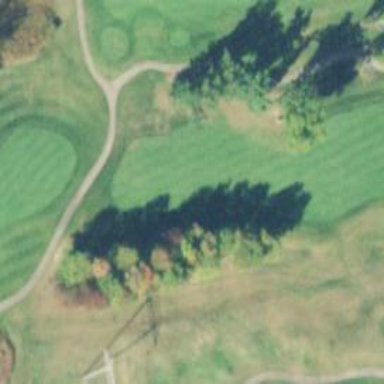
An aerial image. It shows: Golf hole.